Question: Is there any chance to avoid ADFS sign in window shown in picture below? I have configured custom STS as claim provider trust on ADFS so I have now two options here. Is there a way to automatically set default value here and skip this page?

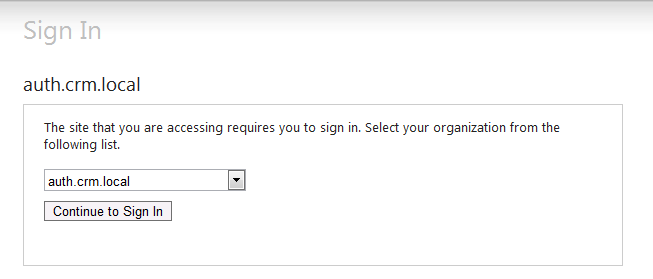
Answer: Just to note that this isn't the login page - it is the Home Realm Discovery (HRD) page.
If you have:
'''
<persistIdentityProviderInformation enabled="true" lifetimeInDays="30" />
'''
set in your web.config, it will only ask you once and then remember your selection for the "lifetimeInDays" number of days.
You can alter the HRD page - there are many references to this e.g.
<URL>
<URL>
<URL>